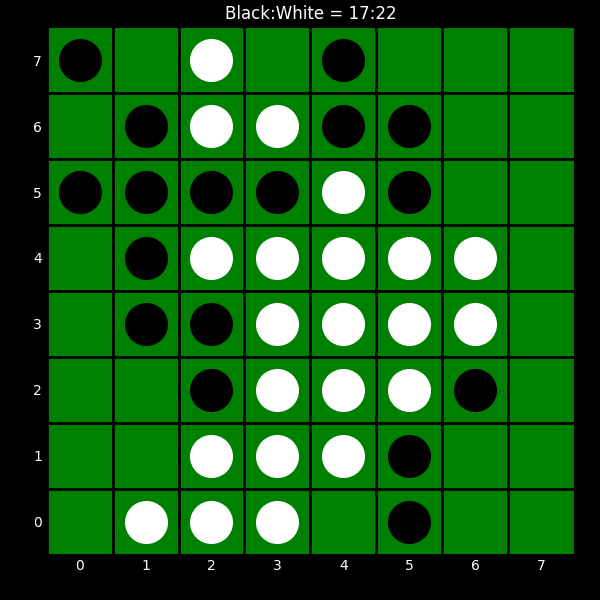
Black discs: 17
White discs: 22